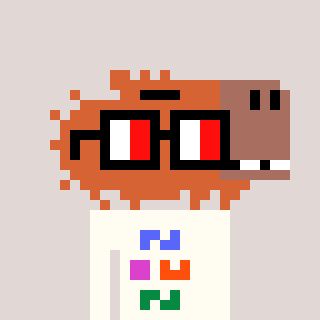
a pixel art character with square glasses with black frames and red eyes, a capybara-shaped head and a grayscale-colored body on a warm background